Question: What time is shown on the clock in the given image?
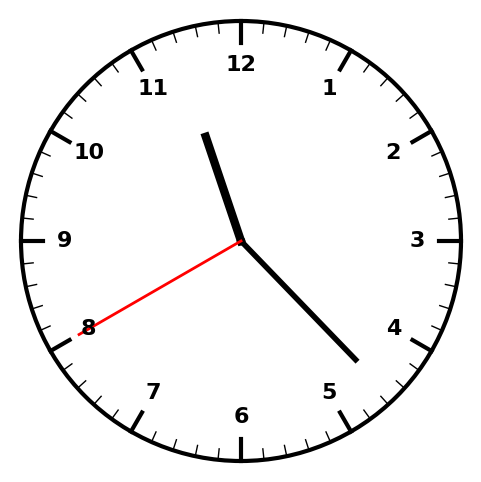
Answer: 11:22:40